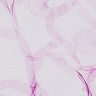
Metastatic tissue present: no